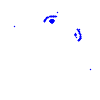
Particle: electron